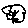
Label: tree